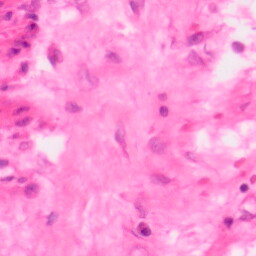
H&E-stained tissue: Colon